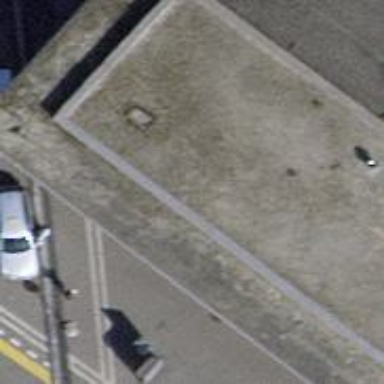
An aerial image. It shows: Kiosk shop.